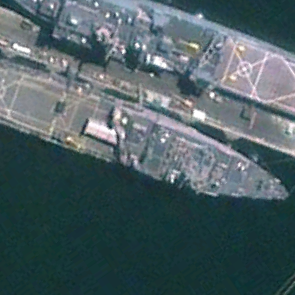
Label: combat